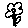
Label: flower